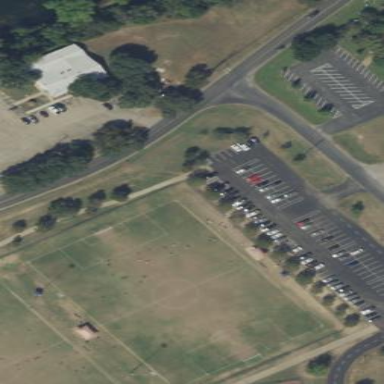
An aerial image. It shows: Soccer pitch for leisureland activities.